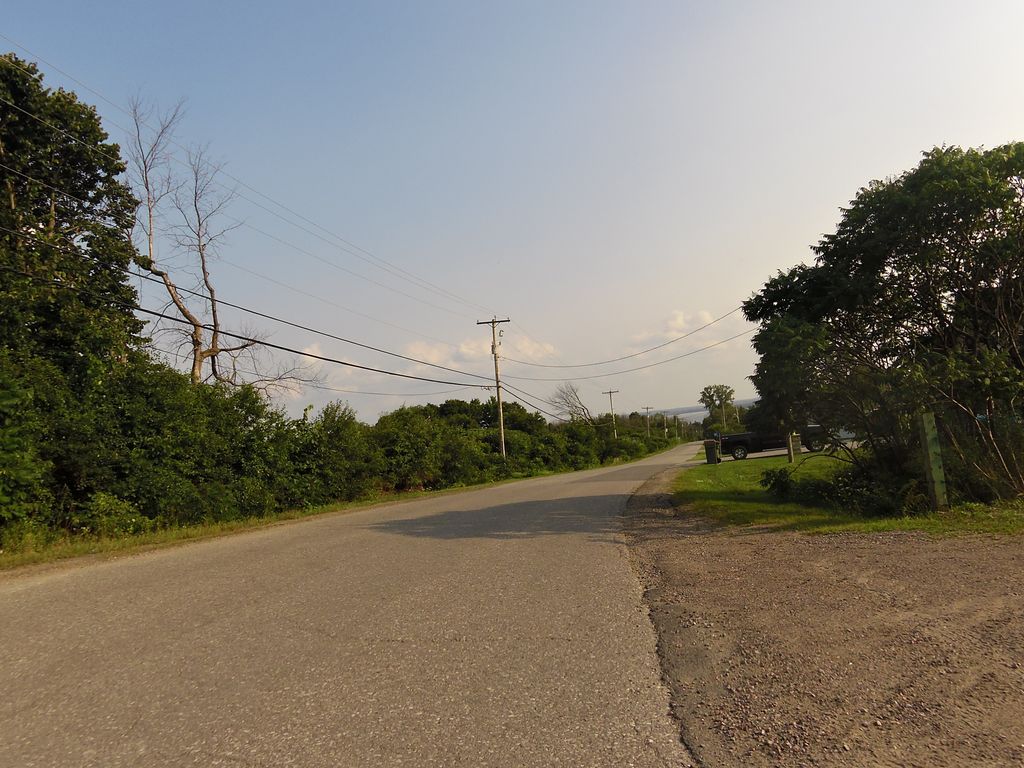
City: ottawa-gatineau